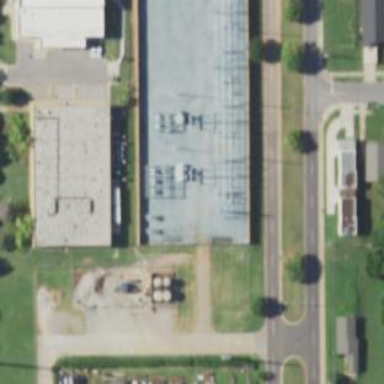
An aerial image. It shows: Power substation surrounded by fence.